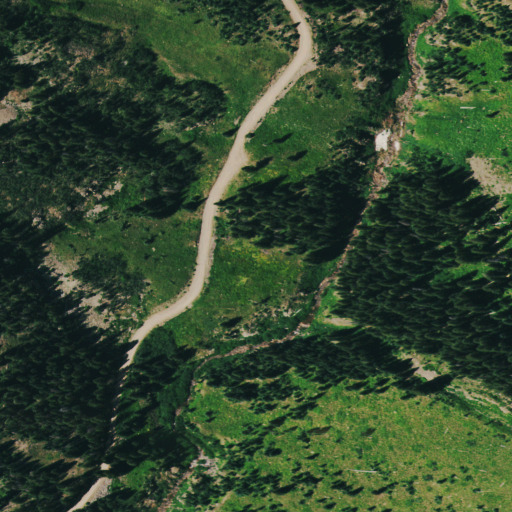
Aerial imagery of valley in Colorado named Wieland Gulch containing deciduous forest, grassland, evergreen forest, and woody wetlands